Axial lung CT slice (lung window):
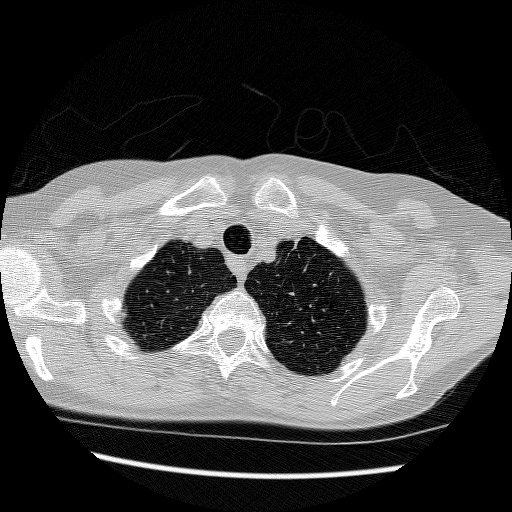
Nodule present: no